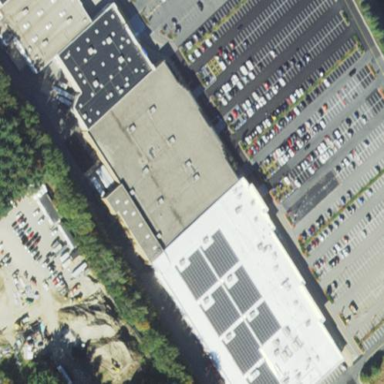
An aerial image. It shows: Retail building.